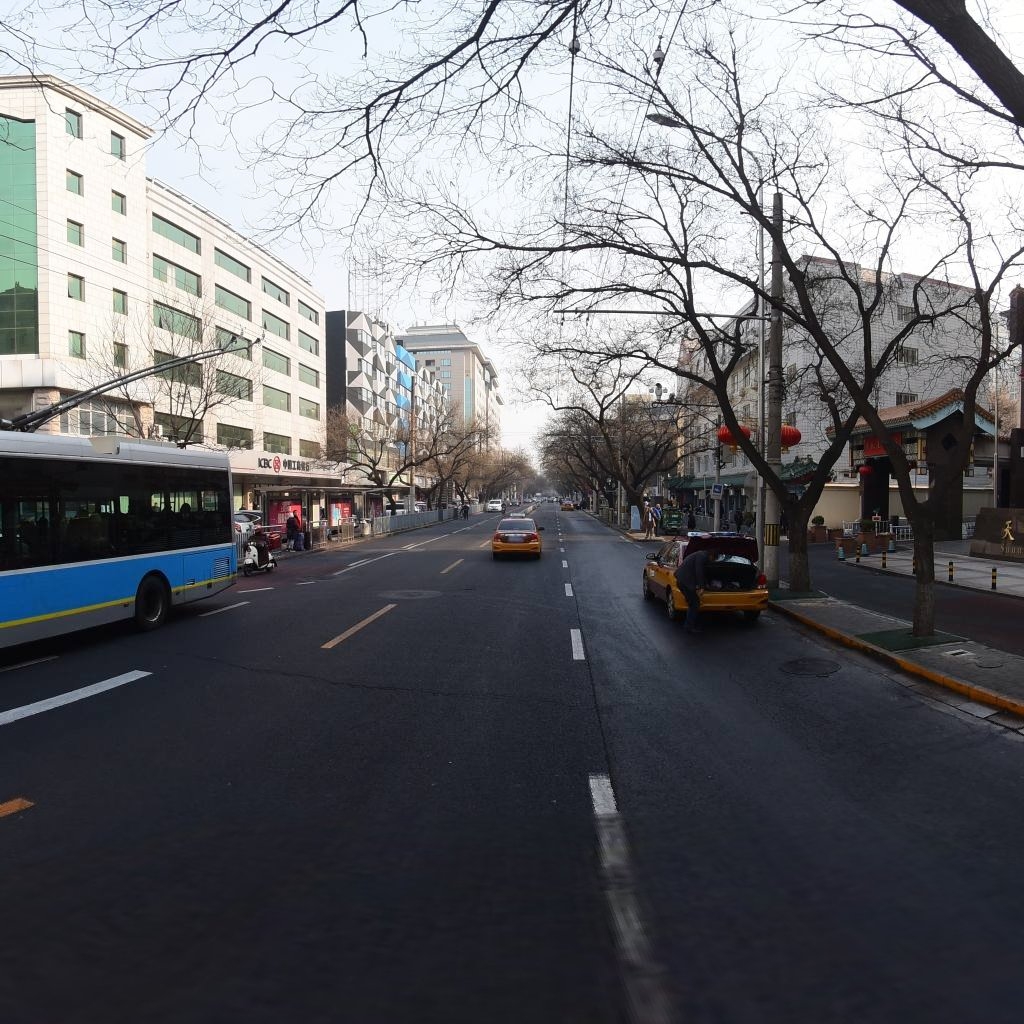
Region: Dongcheng
Road damage annotations: manhole cover, transverse crack, manhole cover, longitudinal crack